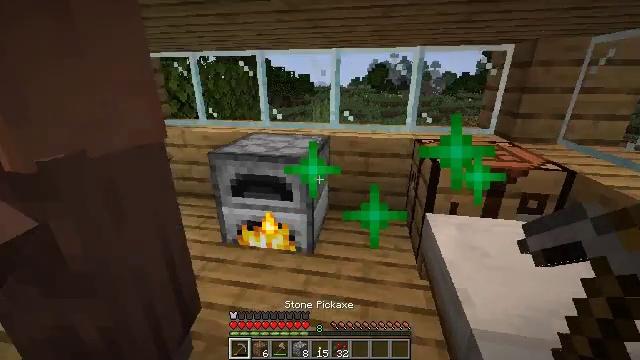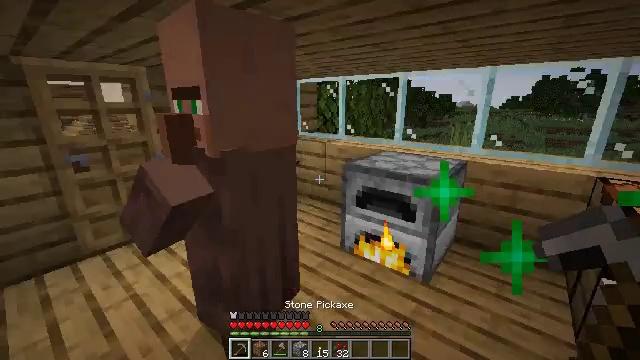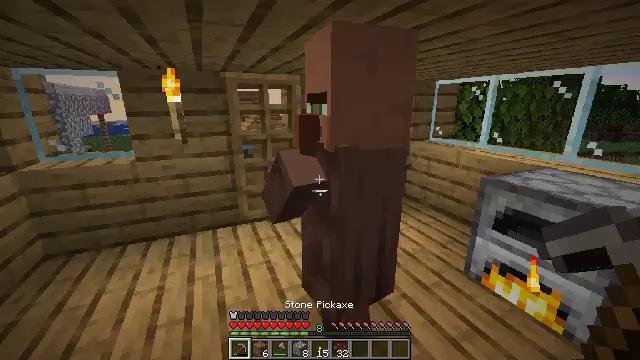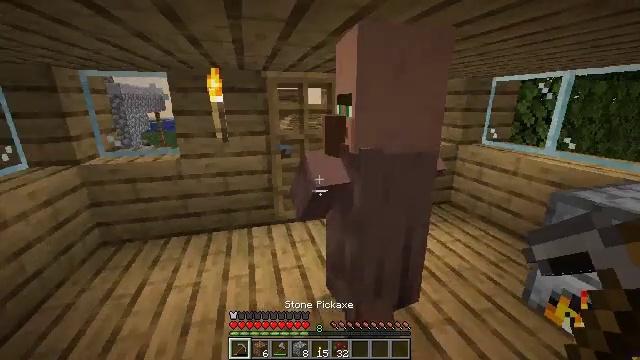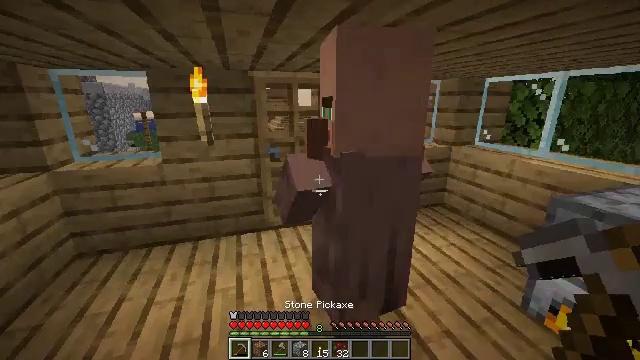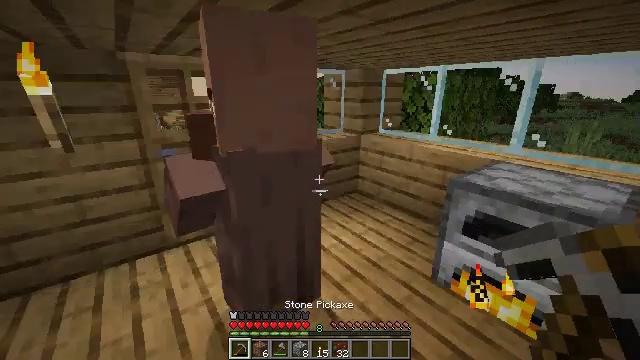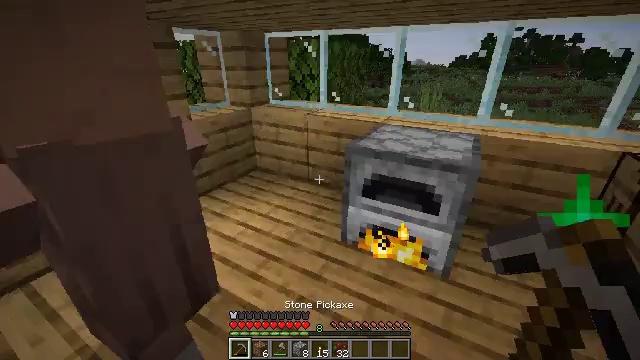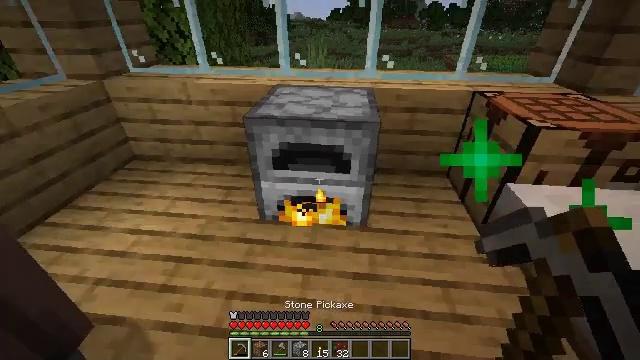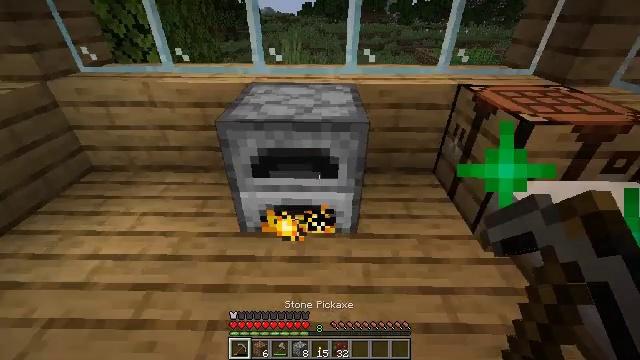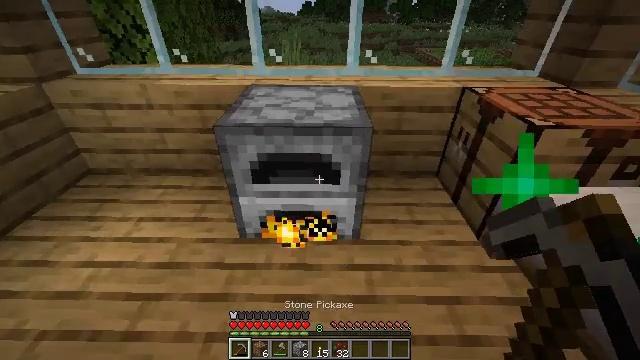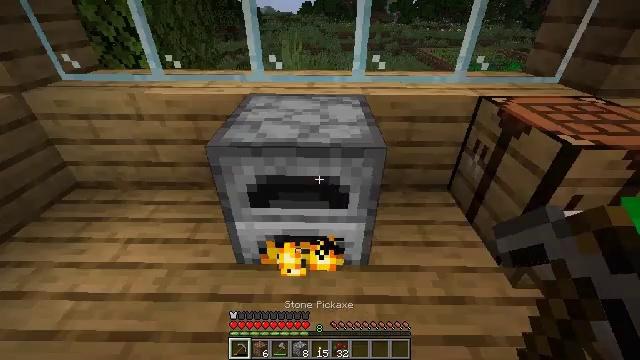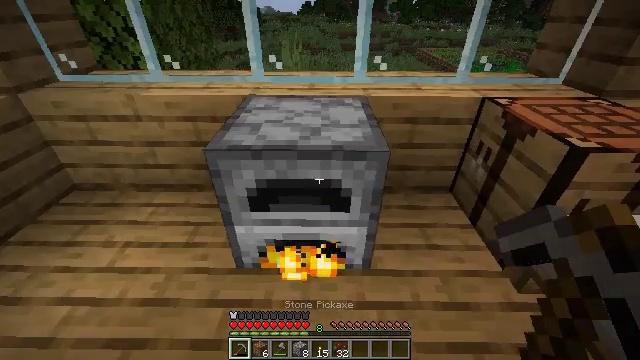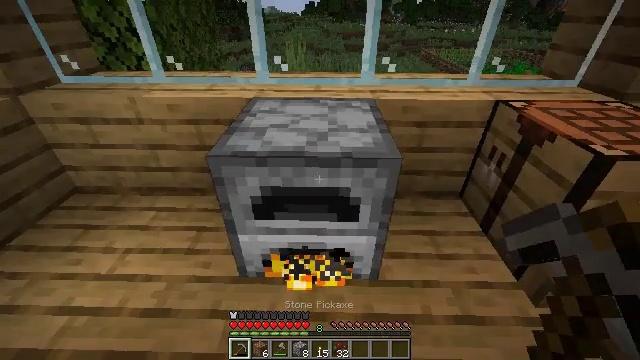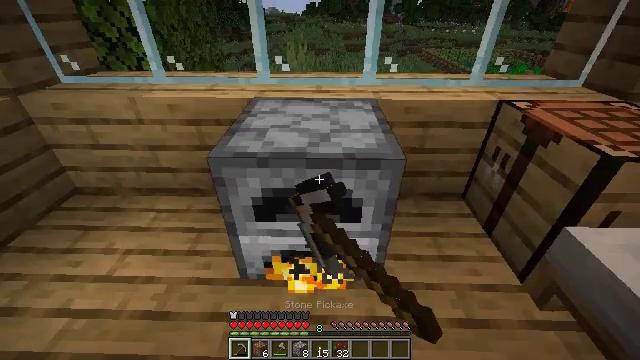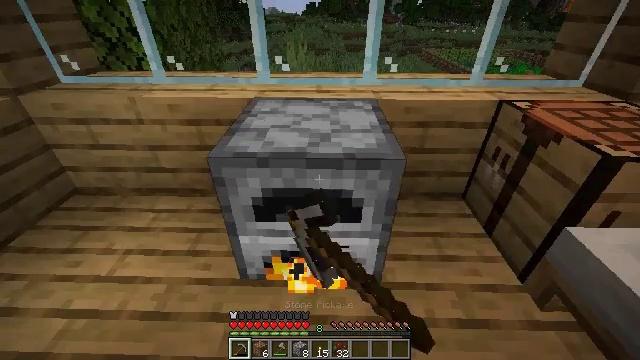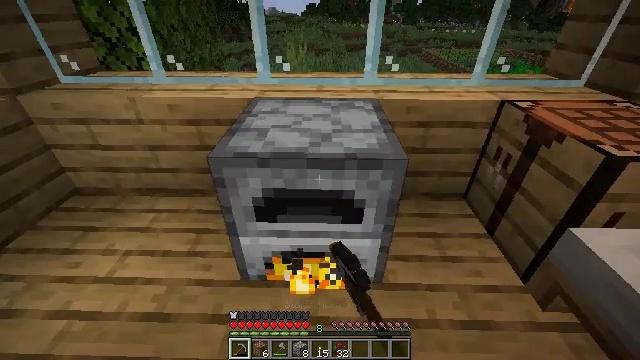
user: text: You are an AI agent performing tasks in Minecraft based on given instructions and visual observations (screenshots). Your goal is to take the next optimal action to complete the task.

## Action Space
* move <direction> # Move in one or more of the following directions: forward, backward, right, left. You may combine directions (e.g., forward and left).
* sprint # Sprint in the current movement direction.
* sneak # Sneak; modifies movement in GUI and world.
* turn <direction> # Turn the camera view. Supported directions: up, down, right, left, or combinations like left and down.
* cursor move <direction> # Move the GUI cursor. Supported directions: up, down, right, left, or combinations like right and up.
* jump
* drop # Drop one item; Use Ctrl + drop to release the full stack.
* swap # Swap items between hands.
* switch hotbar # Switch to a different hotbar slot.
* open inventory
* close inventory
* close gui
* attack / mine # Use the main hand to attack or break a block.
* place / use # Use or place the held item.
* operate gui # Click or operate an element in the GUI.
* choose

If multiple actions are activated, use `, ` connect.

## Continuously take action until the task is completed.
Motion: motion action
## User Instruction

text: Make a shield with iron ingot and wooden planks.
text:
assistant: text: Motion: turn left and up
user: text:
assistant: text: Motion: move forward, turn left
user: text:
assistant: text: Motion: move forward, turn left
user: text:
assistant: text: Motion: move forward, turn right
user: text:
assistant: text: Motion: move forward, turn right and down
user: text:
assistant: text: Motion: move forward, turn right and down
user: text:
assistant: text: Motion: move forward, turn right and down
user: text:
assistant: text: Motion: move forward, turn right
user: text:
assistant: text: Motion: move forward
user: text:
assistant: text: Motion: no_op
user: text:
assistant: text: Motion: no_op
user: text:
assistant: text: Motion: use / place
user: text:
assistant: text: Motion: use / place
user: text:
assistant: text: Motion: use / place
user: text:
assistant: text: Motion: no_op
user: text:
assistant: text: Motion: no_op
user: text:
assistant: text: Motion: no_op
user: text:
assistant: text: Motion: no_op
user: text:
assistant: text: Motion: no_op
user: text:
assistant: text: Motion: no_op
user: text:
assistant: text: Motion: no_op
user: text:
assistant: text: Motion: no_op
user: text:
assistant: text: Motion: no_op
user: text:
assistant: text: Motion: no_op
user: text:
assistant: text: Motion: no_op
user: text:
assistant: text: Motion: no_op
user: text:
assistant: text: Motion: no_op
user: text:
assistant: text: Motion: no_op
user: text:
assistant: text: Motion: no_op
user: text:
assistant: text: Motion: cursor move left and up